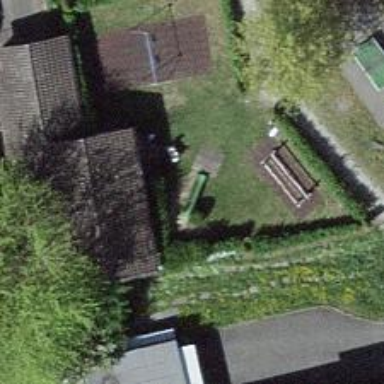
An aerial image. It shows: Playground featuring slide.